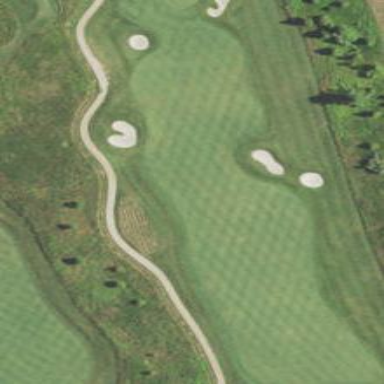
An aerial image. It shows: Golf fairway surrounded by grass.